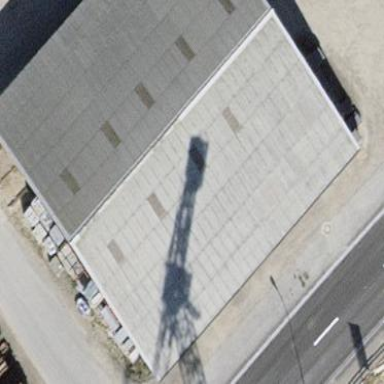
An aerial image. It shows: Warehouse building.